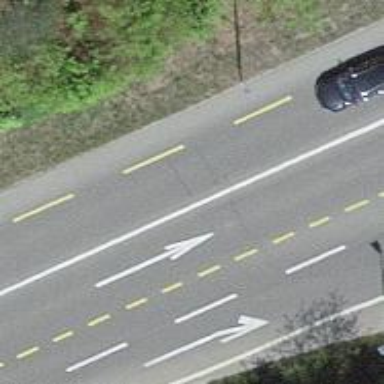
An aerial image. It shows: Asphalt road classified as primary highway with advisory cycle lane.